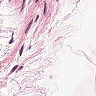
Metastatic tissue present: no